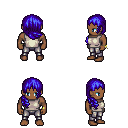
a pixel art fantasy rpg character, male body template, human, dark skin, white sleeveless shirt, metal pants, blue right-swept hairstyle, bracelets, four views (front, back, left, right), 2x2 character sprite sheet, small pixel art, hard edges, no anti-aliasing